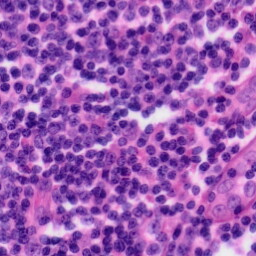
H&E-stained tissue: Tonsil